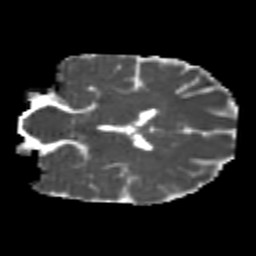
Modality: MD
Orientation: coronal
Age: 20
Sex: female
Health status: healthy
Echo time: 0.074 s